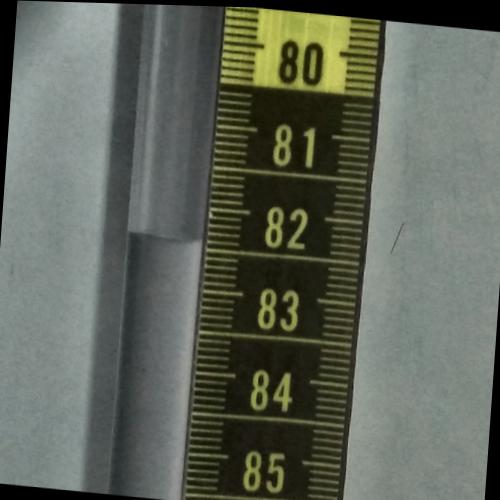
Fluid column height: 82.4 cm